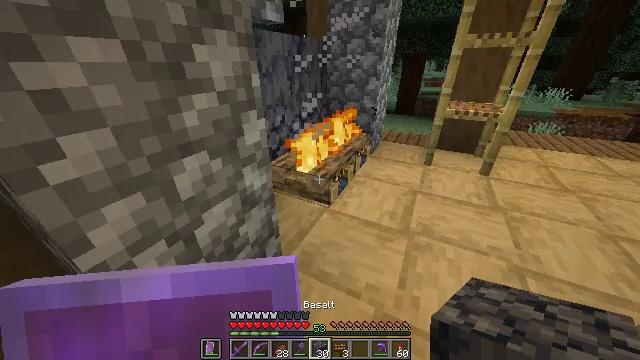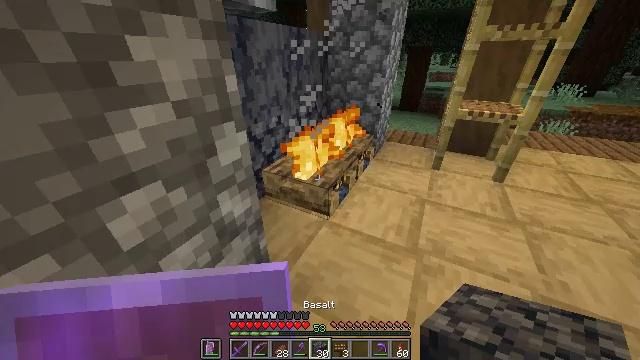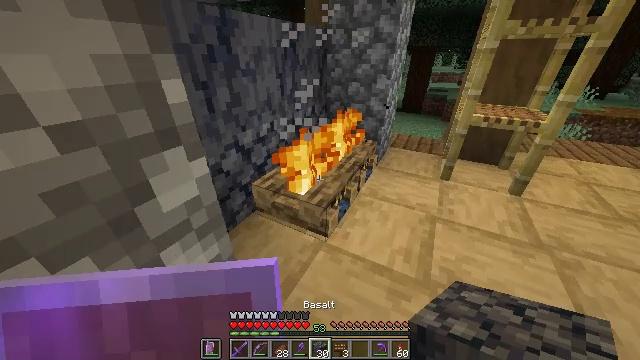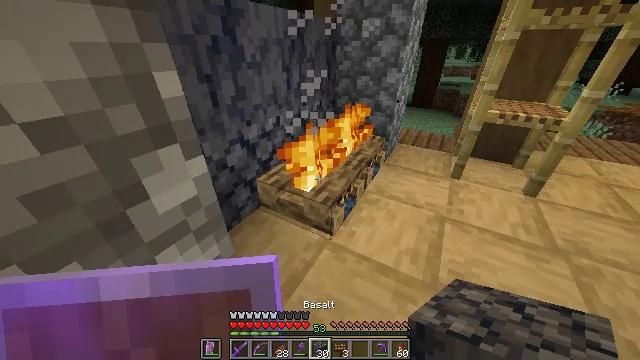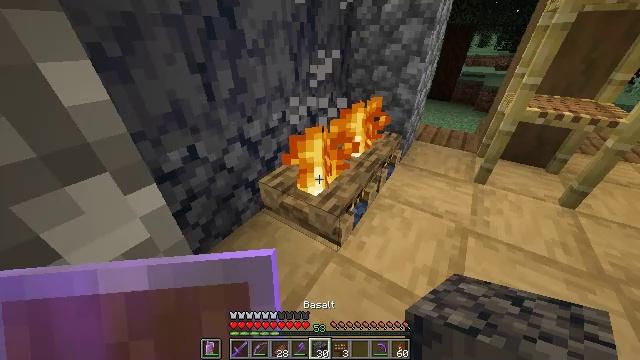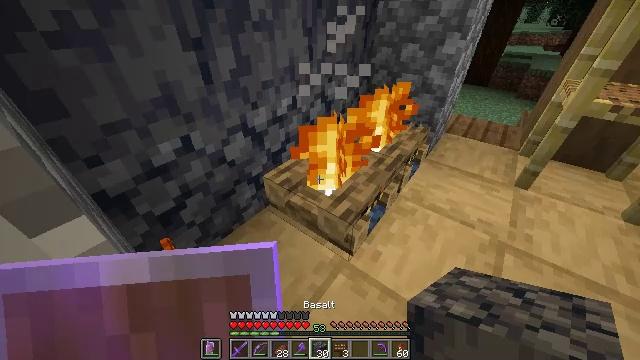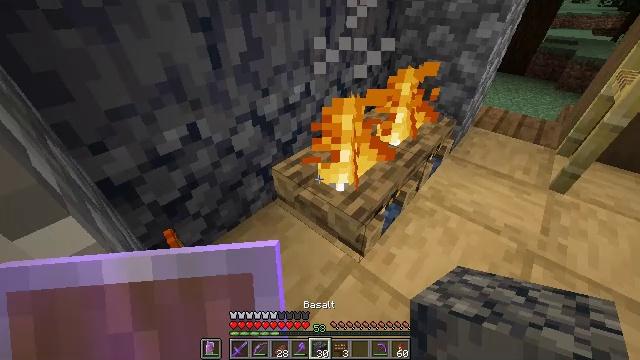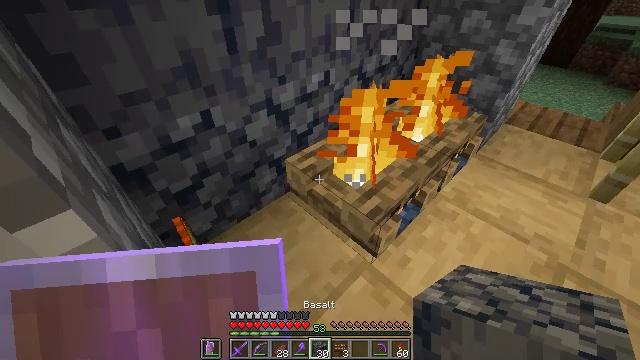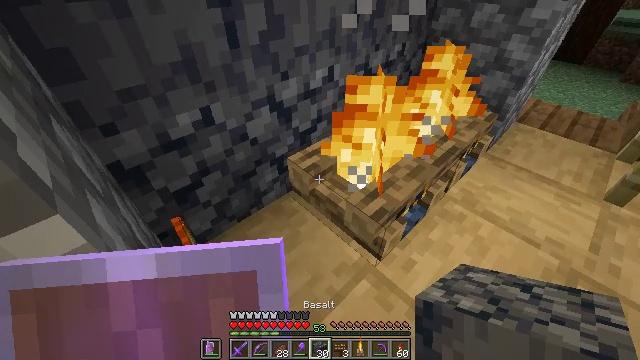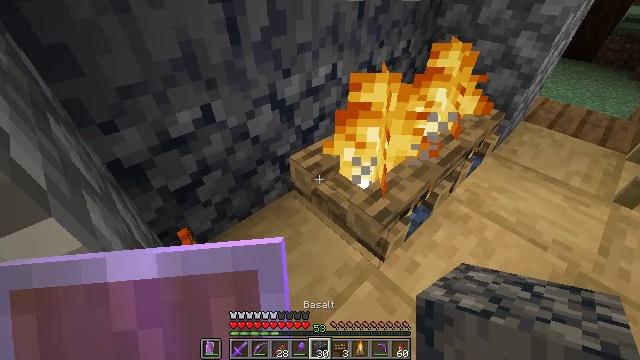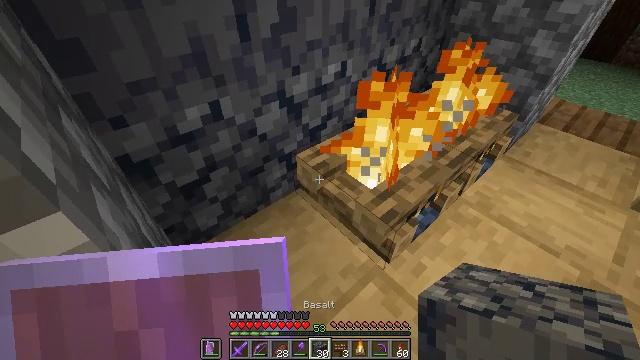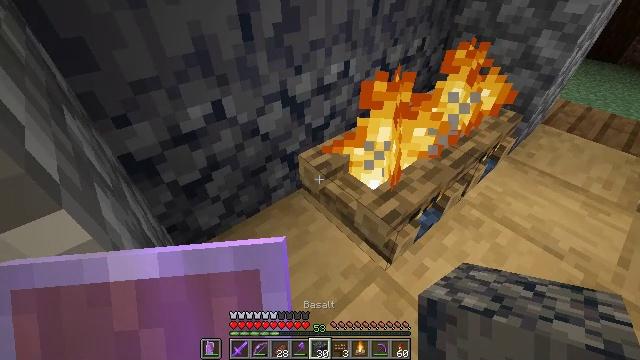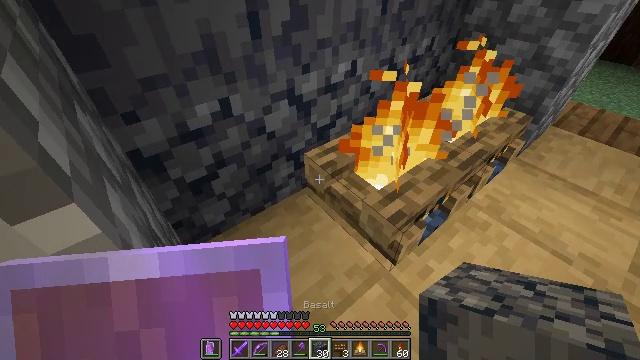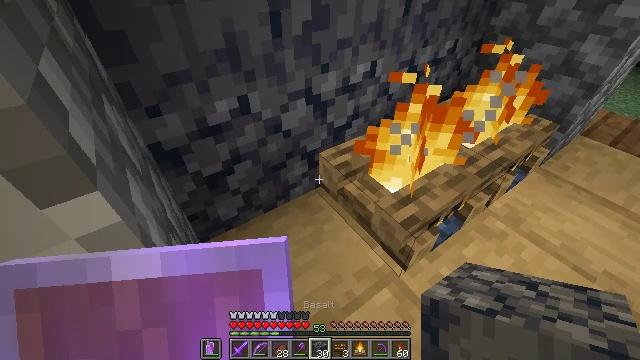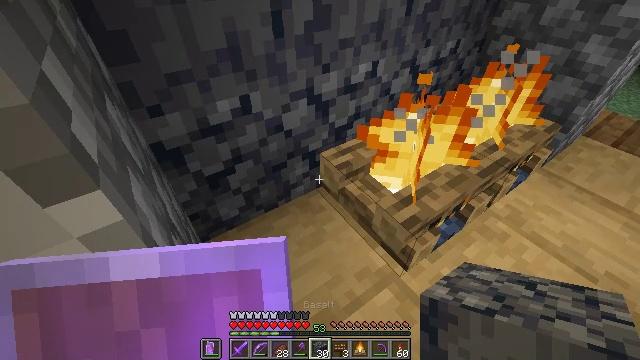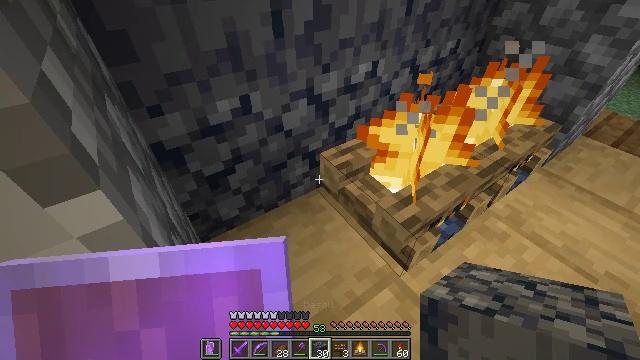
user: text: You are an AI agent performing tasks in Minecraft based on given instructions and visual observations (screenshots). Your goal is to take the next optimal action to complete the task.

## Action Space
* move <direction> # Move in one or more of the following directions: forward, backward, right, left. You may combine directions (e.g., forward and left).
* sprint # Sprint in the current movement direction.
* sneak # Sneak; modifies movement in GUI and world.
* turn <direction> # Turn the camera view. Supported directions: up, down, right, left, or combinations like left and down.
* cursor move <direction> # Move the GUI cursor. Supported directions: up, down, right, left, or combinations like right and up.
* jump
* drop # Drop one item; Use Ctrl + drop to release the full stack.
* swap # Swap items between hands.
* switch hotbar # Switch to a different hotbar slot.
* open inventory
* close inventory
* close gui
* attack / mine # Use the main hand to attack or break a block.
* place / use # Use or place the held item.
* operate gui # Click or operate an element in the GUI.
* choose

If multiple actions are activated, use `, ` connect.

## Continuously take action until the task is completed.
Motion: motion action
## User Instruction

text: Gather up the campfire.
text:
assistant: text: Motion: move forward, sprint, turn down
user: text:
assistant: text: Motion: move forward, sprint
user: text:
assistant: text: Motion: move forward, sprint, turn left and down
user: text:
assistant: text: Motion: turn left and down
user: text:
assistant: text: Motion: turn left and down
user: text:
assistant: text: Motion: turn left and down
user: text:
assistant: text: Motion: turn left and down
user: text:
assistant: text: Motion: no_op
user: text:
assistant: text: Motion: no_op
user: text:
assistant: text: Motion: turn left
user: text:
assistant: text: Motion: no_op
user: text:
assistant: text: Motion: turn left
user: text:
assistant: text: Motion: turn left
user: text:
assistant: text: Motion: no_op
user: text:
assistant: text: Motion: no_op
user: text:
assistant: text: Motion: no_op
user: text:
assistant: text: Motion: no_op
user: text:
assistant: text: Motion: no_op
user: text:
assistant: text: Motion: no_op
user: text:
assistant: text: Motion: no_op
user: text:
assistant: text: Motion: no_op
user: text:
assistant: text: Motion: no_op
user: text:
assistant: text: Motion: no_op
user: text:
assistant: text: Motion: sneak
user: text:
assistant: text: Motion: sneak, turn right
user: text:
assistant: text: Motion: sneak, turn right and up
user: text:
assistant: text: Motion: sneak, turn right and up
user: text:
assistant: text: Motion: move forward, sneak
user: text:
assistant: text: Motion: move forward, sneak
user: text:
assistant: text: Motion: move forward, sneak